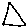
Label: triangle